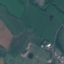
Land use / land cover class: Pasture